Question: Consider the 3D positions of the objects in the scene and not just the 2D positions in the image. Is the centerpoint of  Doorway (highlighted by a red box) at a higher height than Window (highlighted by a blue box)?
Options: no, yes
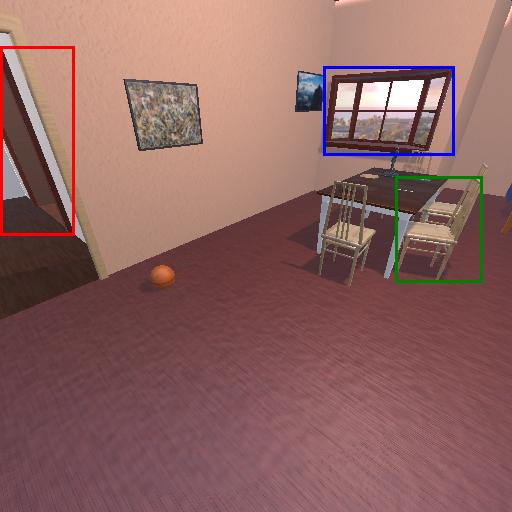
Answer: no